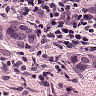
Metastatic tissue present: yes